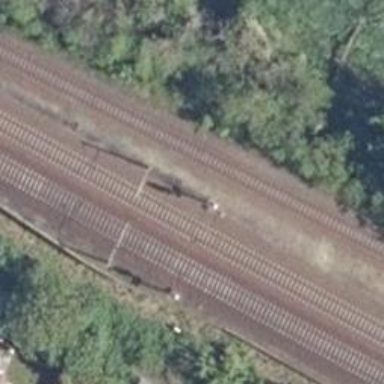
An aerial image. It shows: Railway signal.